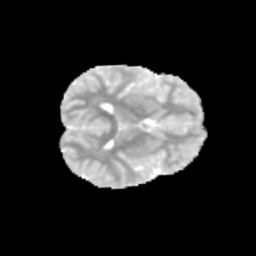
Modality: MD
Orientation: axial
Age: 12
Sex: male
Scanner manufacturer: siemens
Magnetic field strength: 3 T
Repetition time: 3.8 s
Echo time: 0.07 s